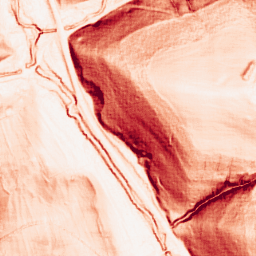
Category: morphological
Decomposition family: morphological_gradient
Decomposition parameters: size: 3
shape: square
Upsampling method: sinc_blackman
Upsampling parameters: scale: 4
kernel_size: 8
Upsampling scale: 4